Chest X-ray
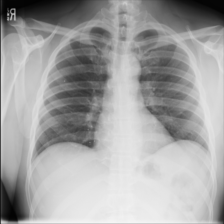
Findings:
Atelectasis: negative
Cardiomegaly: negative
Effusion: negative
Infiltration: negative
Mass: negative
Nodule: negative
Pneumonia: negative
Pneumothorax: negative
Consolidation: negative
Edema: negative
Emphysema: negative
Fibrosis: negative
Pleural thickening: negative
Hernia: negative